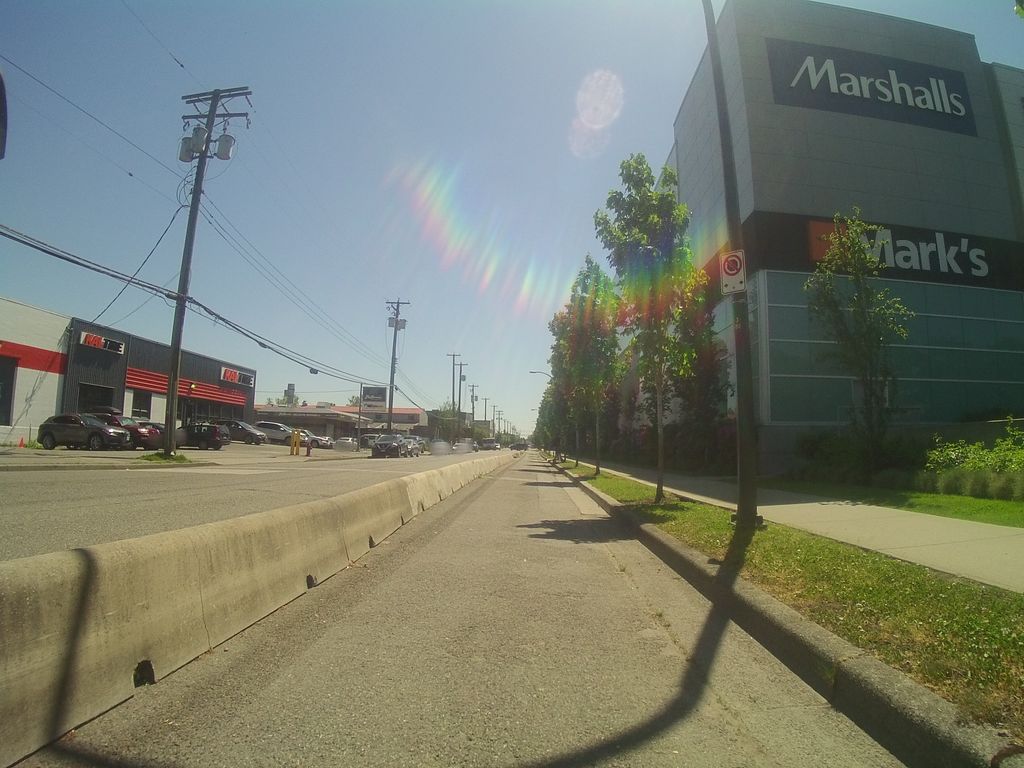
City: vancouver